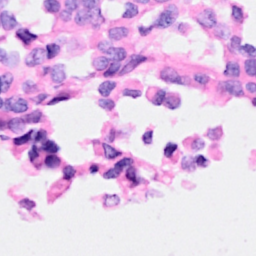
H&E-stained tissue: Breast